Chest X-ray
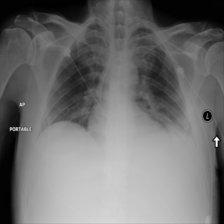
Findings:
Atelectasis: positive
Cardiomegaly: negative
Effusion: negative
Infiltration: positive
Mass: negative
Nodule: negative
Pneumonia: negative
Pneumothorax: negative
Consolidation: negative
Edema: positive
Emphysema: negative
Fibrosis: negative
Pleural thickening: negative
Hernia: negative